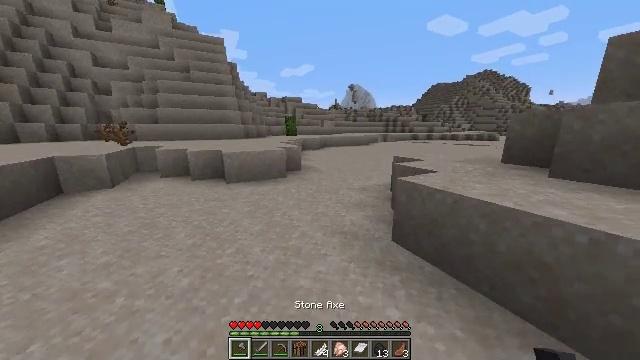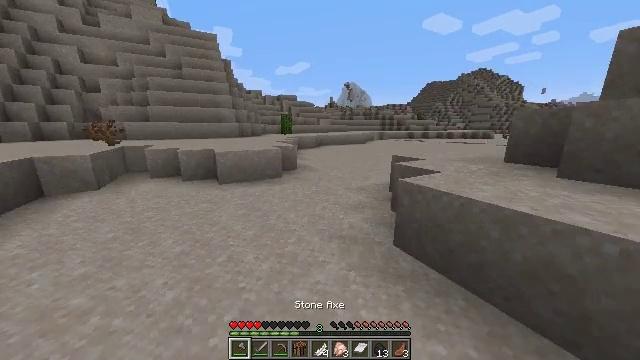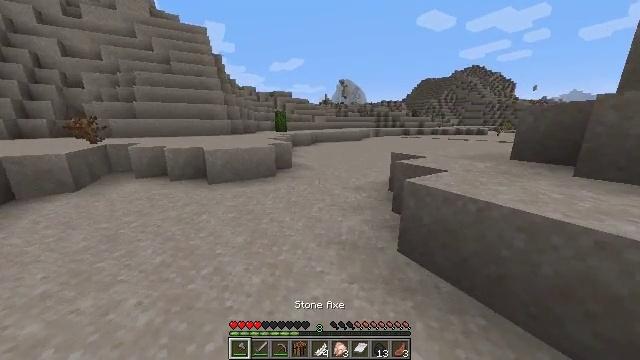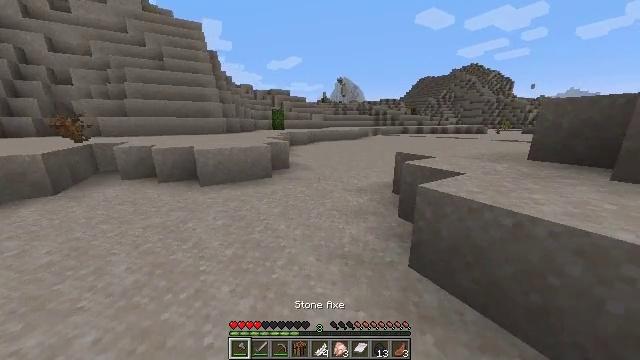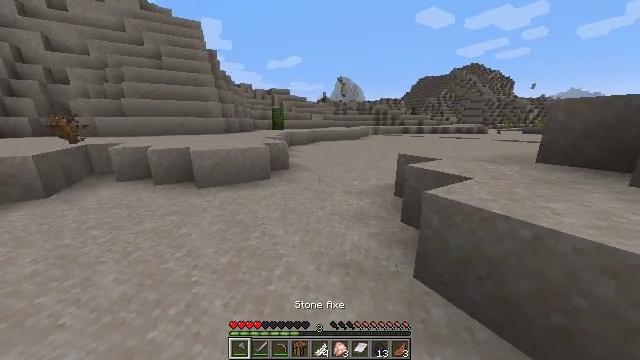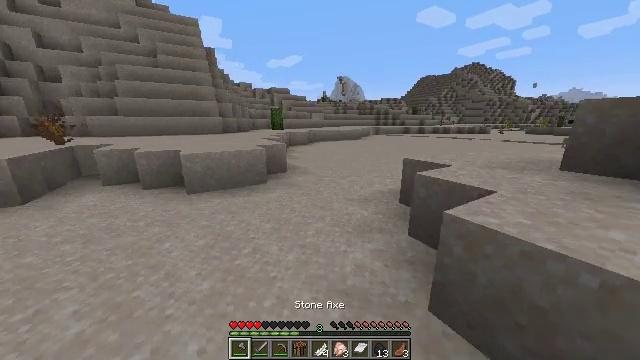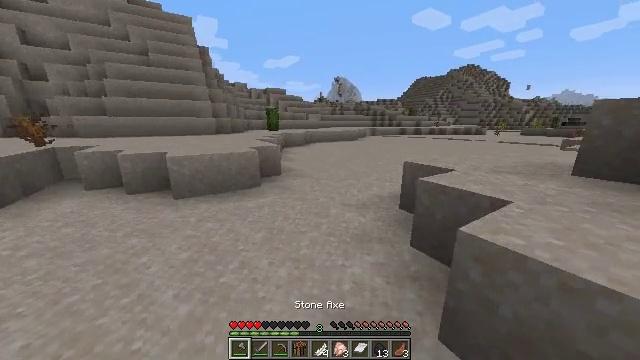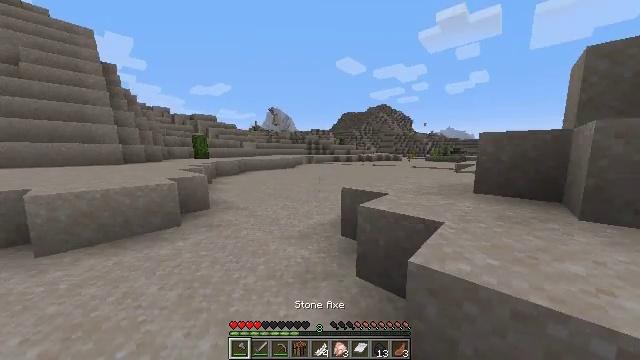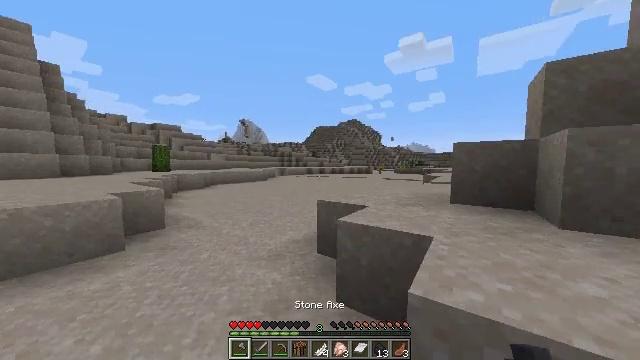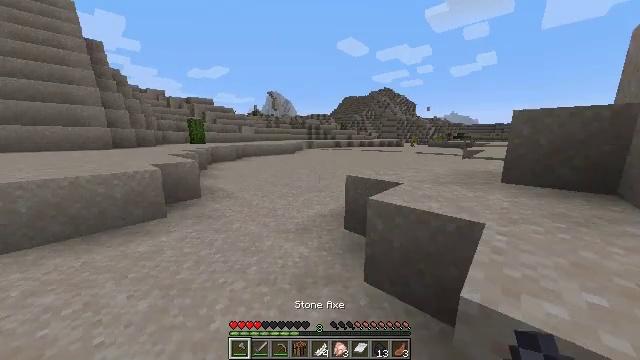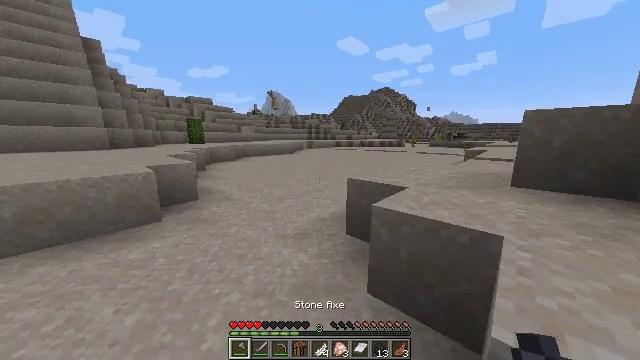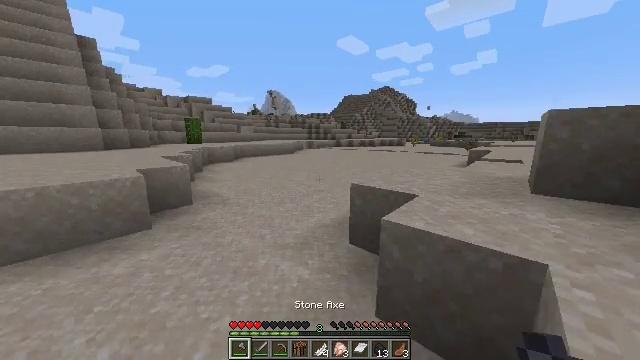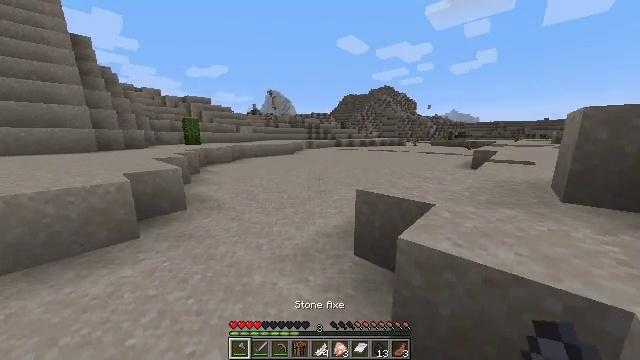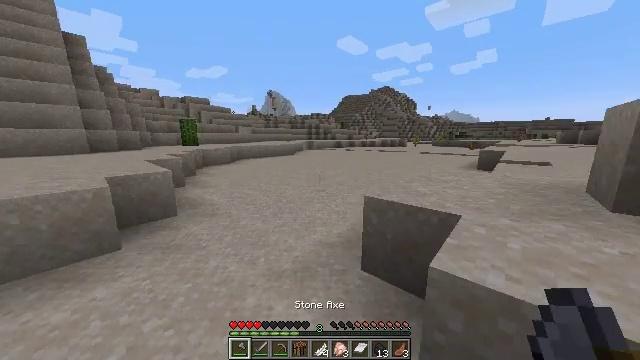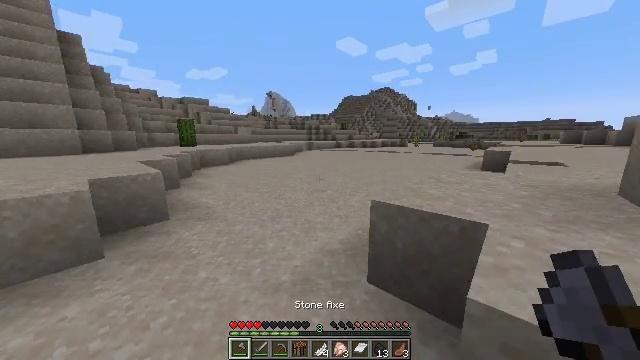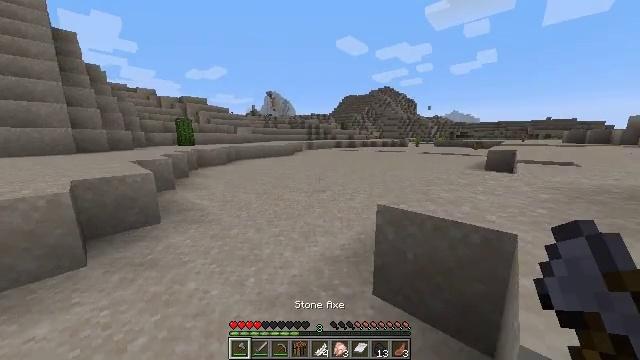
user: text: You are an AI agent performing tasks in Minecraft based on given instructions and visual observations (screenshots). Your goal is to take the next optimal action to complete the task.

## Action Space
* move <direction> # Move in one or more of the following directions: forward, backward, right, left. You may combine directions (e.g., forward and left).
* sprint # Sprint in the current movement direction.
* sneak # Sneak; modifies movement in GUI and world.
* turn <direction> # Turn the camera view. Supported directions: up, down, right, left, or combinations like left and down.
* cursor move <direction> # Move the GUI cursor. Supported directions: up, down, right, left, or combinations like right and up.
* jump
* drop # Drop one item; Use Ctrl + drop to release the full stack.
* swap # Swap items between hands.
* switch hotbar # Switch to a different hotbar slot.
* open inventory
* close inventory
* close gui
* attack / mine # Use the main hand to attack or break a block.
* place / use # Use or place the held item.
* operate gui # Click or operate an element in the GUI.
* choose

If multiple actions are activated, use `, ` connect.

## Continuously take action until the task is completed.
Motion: motion action
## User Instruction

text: Mine sand by the water.
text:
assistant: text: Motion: move forward, turn right
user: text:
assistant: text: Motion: move forward, turn right
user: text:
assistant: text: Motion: move forward
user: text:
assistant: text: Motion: move forward
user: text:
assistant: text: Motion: move forward
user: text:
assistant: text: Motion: move forward
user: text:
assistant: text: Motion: move forward, turn right and up
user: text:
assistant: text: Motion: move forward, turn right and up
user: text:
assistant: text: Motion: move forward, turn left and down
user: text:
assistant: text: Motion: move forward
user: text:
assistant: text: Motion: move forward
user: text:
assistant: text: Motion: move forward
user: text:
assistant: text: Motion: move forward
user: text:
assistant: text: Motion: move forward
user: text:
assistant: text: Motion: move forward
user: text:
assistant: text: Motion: move forward
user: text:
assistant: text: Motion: move forward
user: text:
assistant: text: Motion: move forward, turn right
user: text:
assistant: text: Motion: move forward, turn right and up
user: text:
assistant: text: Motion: move forward, turn up
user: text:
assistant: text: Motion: move forward
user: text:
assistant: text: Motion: move forward
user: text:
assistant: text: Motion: move forward
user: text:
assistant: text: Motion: move forward
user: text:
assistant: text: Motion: move forward
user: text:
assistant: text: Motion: move forward
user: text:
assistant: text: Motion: move forward
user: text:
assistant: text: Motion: move forward
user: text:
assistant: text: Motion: move forward
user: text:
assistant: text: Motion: move forward